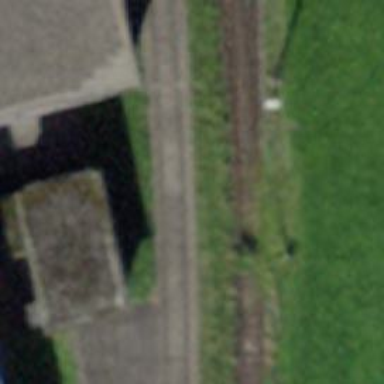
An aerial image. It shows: Single-track railway spur.